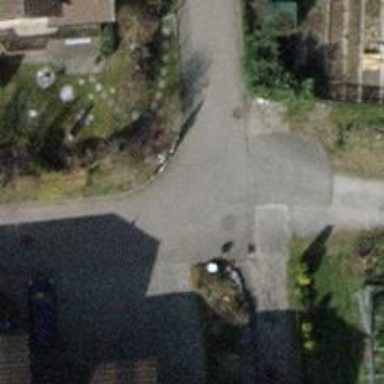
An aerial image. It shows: Living street.